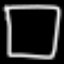
Label: square